Question: I have listbox item in my windows store app. When i am getting data from mysql database it is not looking nice. Shows in screenshot

I want to display it as a table and with clear formatting
here is my XAML code for the listbox
'''
<ListBox x:Name="listbox2" HorizontalAlignment="Left" Height="253" Margin="564,60,0,0" Grid.Row="1" VerticalAlignment="Top" Width="397" d:IsHidden="True">
<ListBoxItem x:Name="itm"/>
</ListBox>
'''
and here is my C# code for the view button
'''
private void Button_Click(object sender, RoutedEventArgs e)
{
try
{
string Query = @"SELECT * FROM 'bcasdb'.'tbl_department';";
//This is command class which will handle the query and connection object.
MySqlConnection conn = new MySqlConnection(BCASApp.DataModel.DB_CON.connection);
MySqlCommand cmd = new MySqlCommand(Query, conn);
MySqlDataReader MyReader;
conn.Open();
MyReader = cmd.ExecuteReader();// this query will be executed and data saved into the database.
while (MyReader.Read())
{
//this.branchIDInput.Text = MyReader.GetString(1);
ListBoxItem itm = new ListBoxItem();
itm.Content = MyReader.GetString(0) + " " + MyReader.GetString(1) + " " + MyReader.GetString(2);
this.listbox2.Items.Add(itm);
//ListBox a = new ListBox();
// a.Items.Add();
//ListViewItem ad = new ListViewItem();
}
conn.Close();
}
catch (Exception)
{
errormsgBox();
}
}
'''
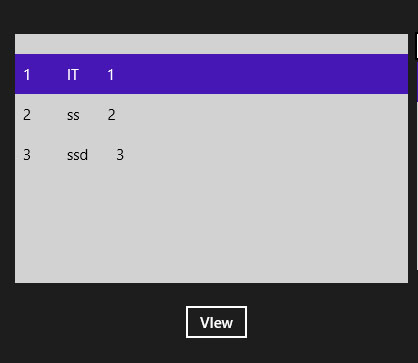
Answer: you can use Listview
'''
<ListView Name="xlistview">
<ListView.View>
<GridView>
<GridViewColumn DisplayMemberBinding="{Binding ID, UpdateSourceTrigger=PropertyChanged}" Width="80" Header="ID" />
<GridViewColumn DisplayMemberBinding="{Binding Name, UpdateSourceTrigger=PropertyChanged}" Width="140" Header="Name" />
<GridViewColumn DisplayMemberBinding="{Binding Dept, UpdateSourceTrigger=PropertyChanged}" Width="100" Header="Department" />
</GridView>
</ListView.View>
</ListView>
'''